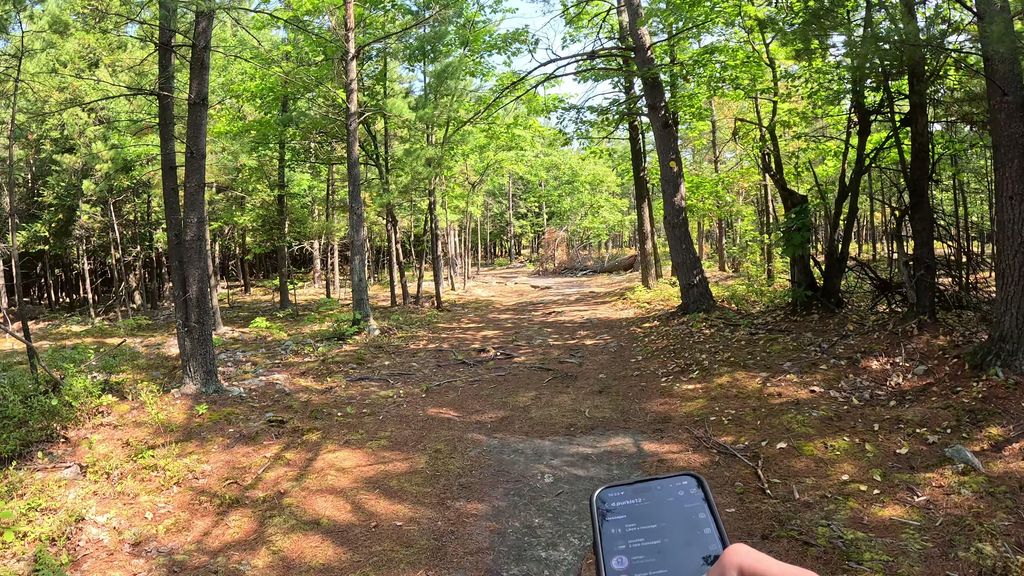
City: ottawa-gatineau